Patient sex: M
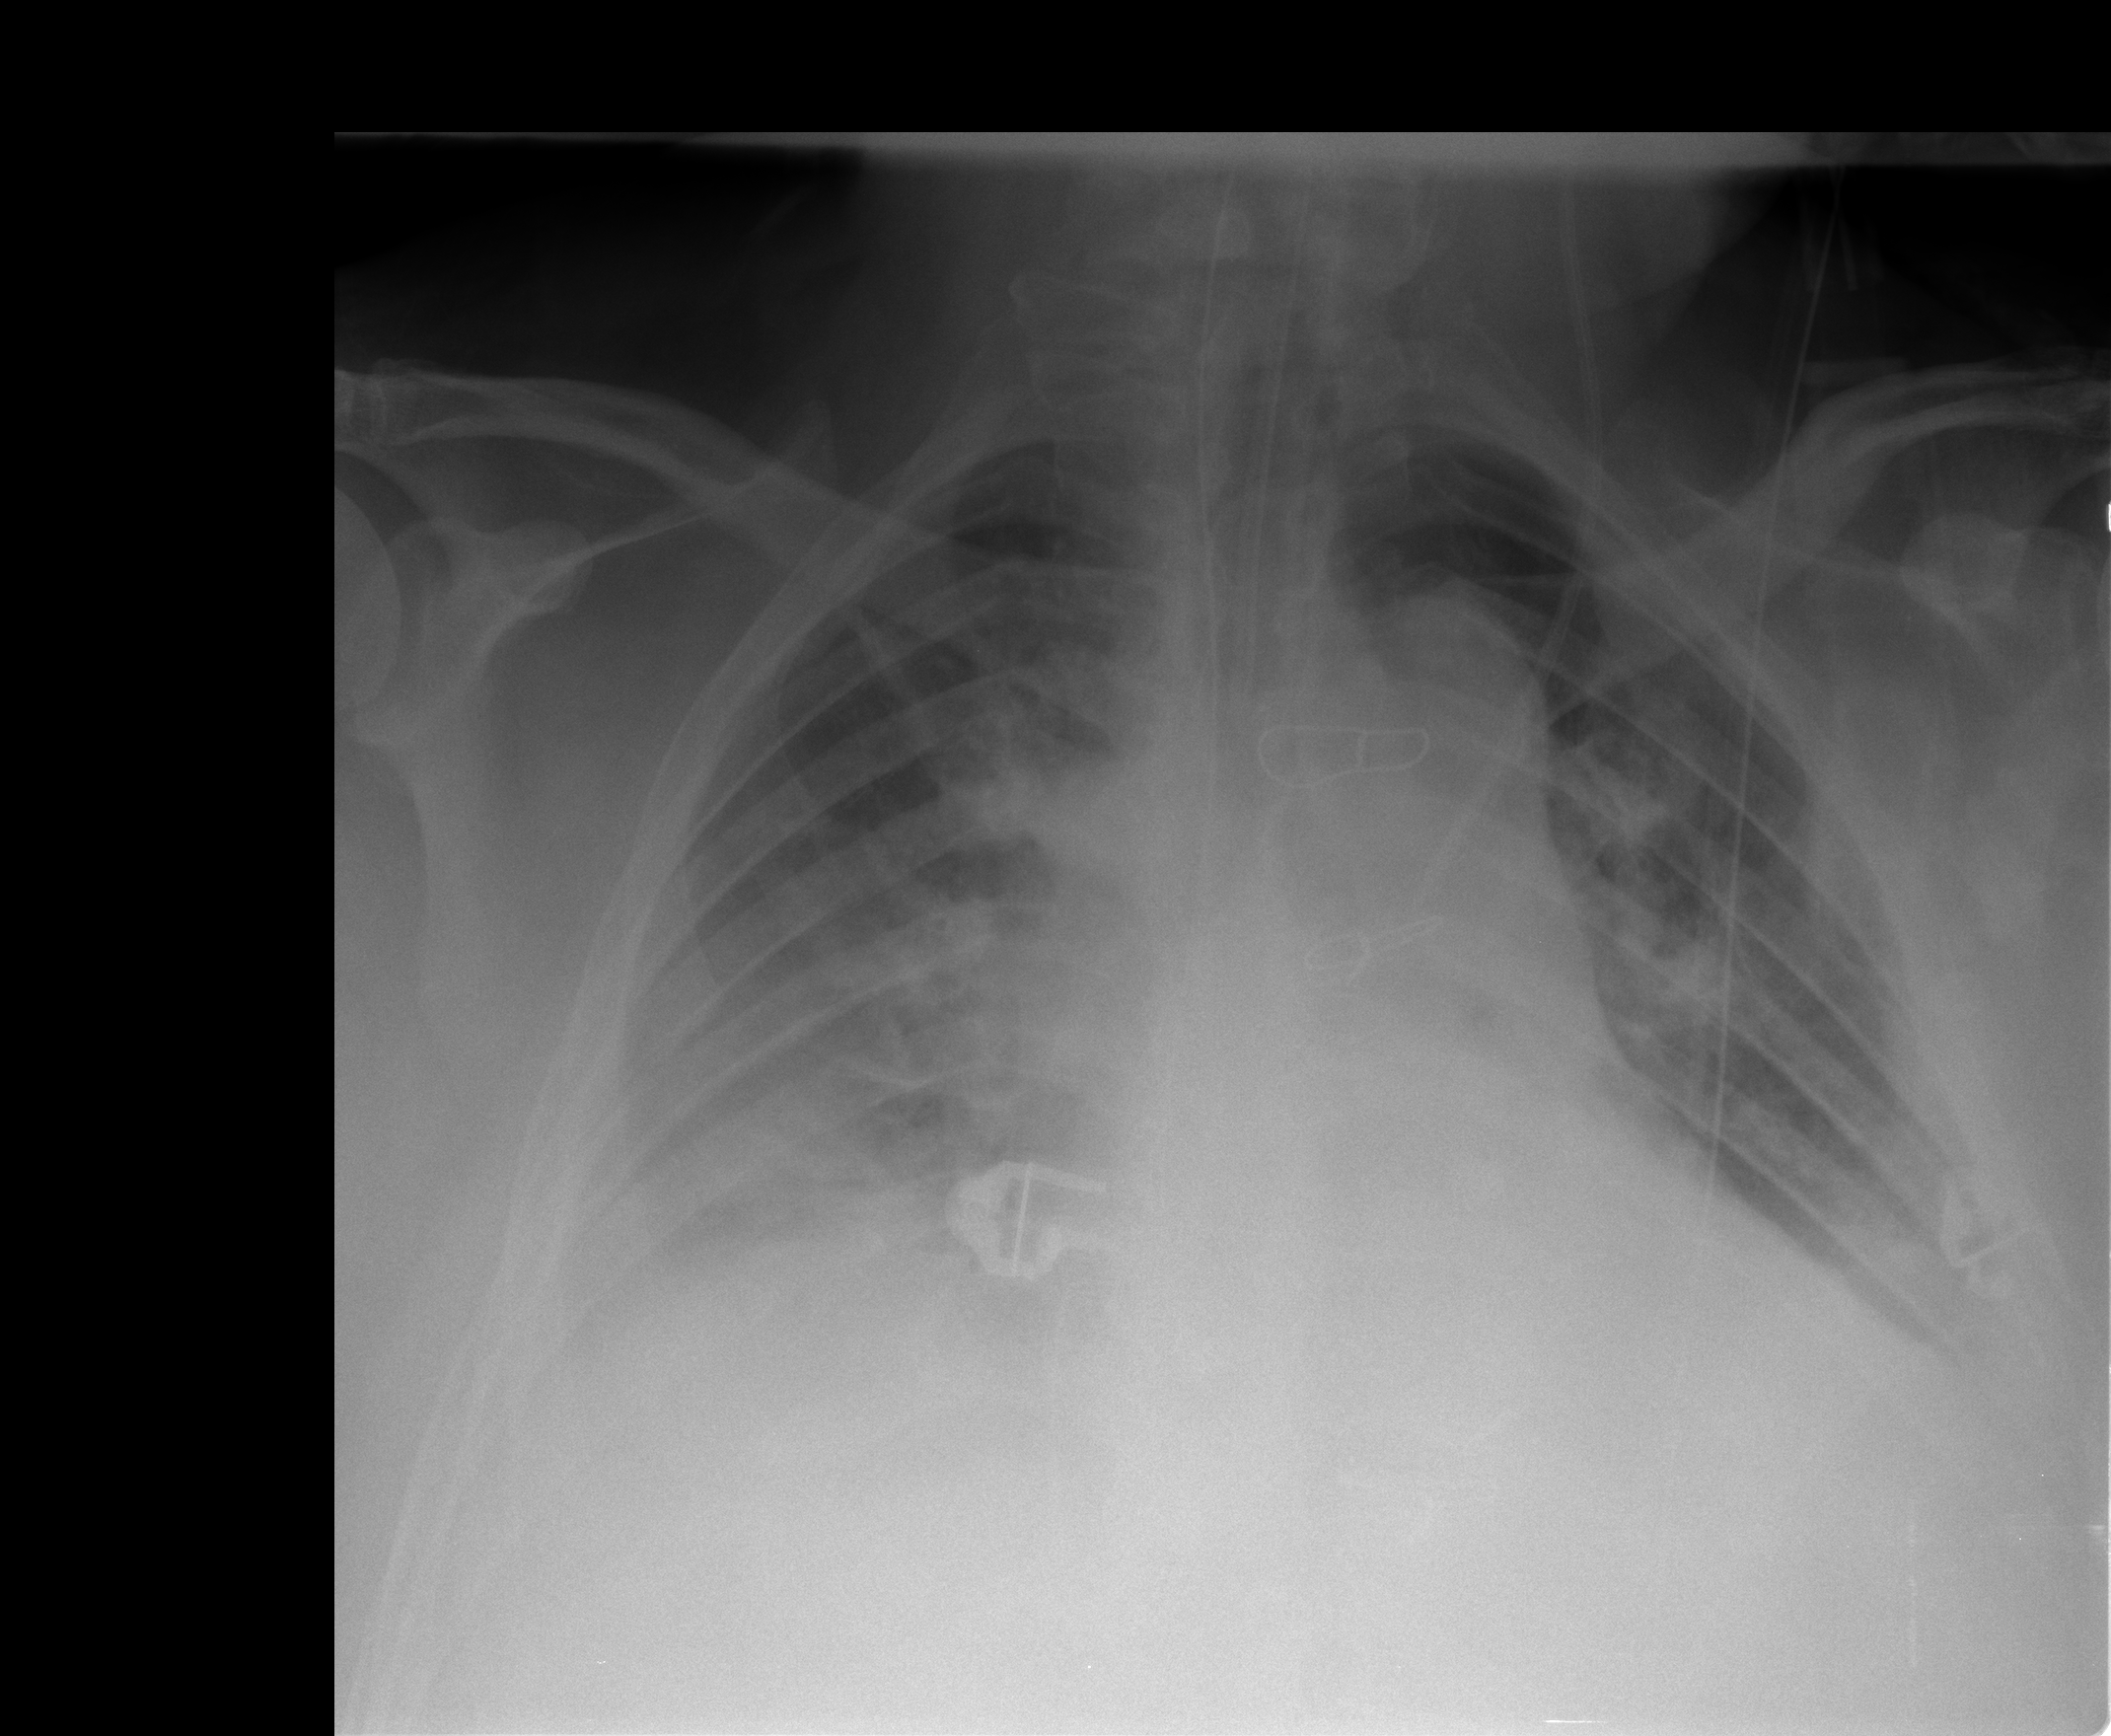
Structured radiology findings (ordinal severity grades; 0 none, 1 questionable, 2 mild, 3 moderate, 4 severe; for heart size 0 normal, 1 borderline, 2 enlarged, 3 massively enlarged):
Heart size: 2
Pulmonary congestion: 2
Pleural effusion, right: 2
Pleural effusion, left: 2
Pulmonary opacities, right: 0
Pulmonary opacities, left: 0
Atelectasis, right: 2
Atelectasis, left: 2